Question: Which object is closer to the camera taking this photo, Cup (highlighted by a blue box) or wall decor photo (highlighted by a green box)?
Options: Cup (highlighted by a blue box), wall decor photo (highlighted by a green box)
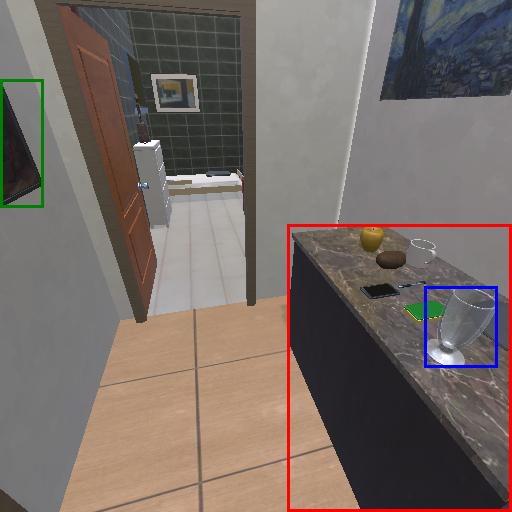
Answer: Cup (highlighted by a blue box)